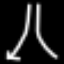
Label: The Eiffel Tower